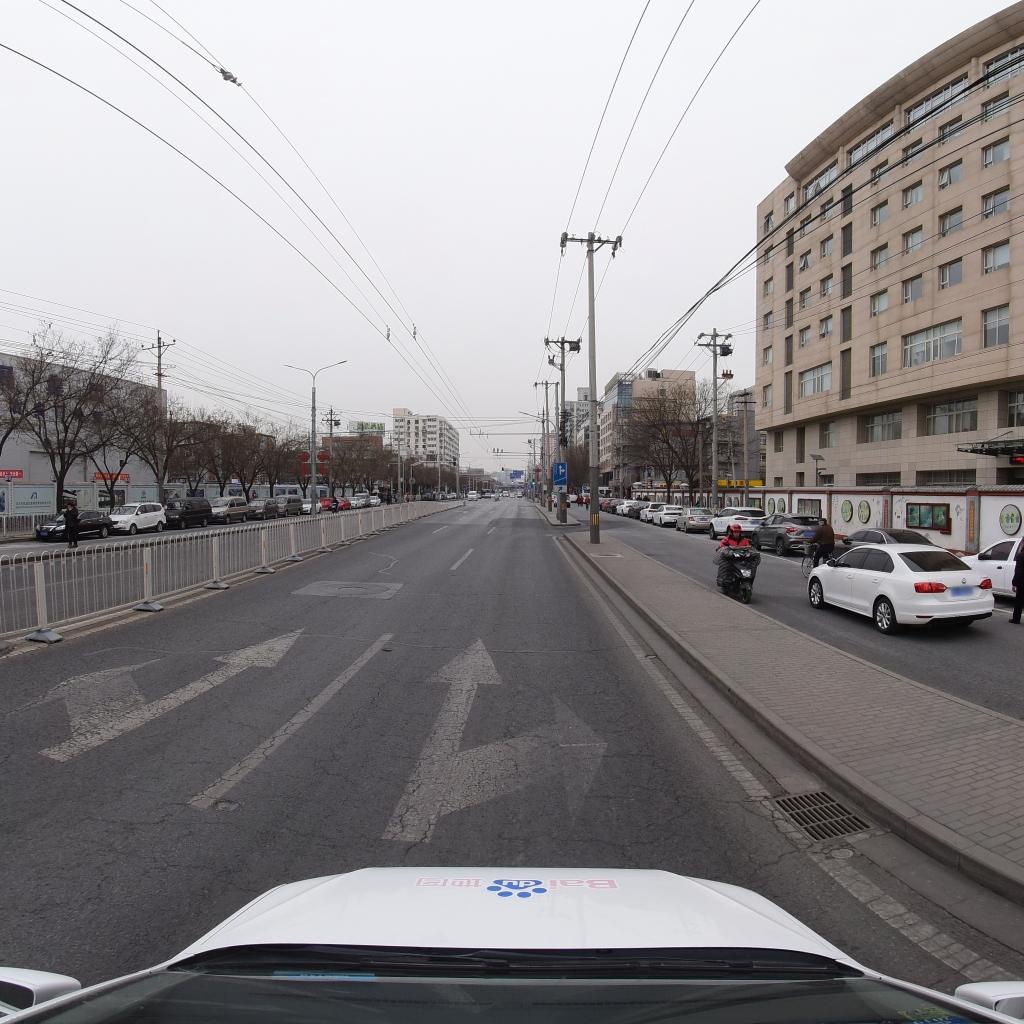
Region: Fengtai
Road damage annotations: alligator crack, transverse patch, manhole cover, longitudinal patch, pothole